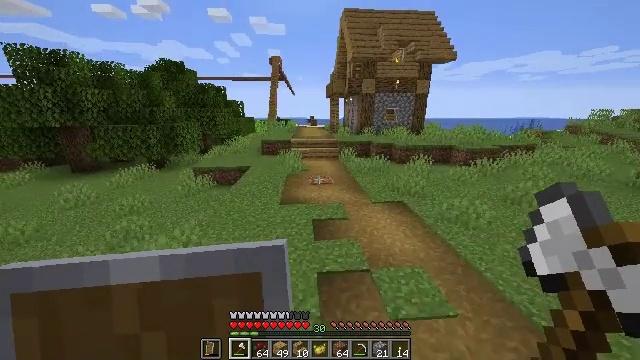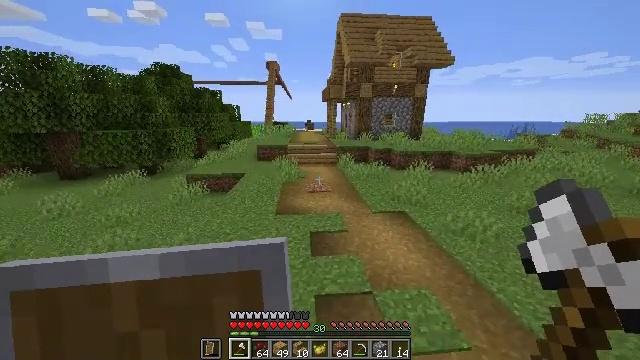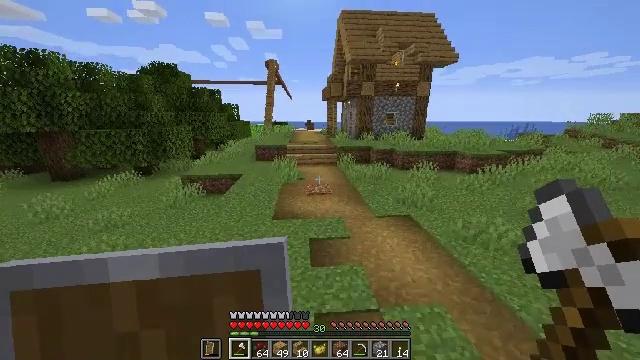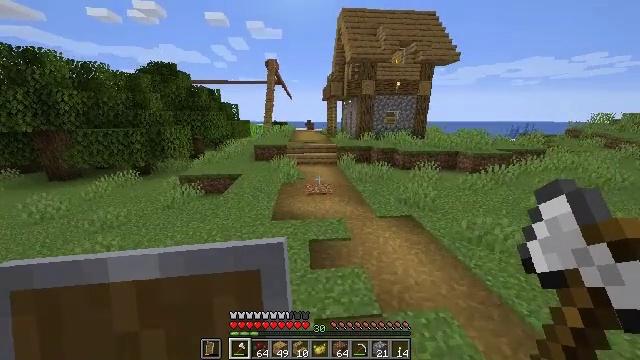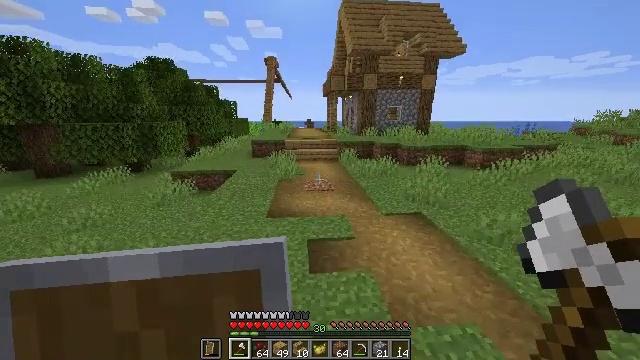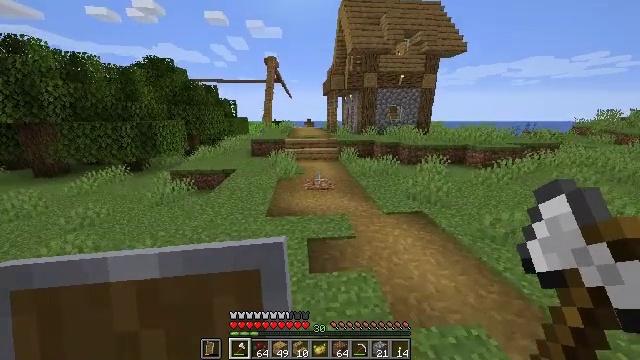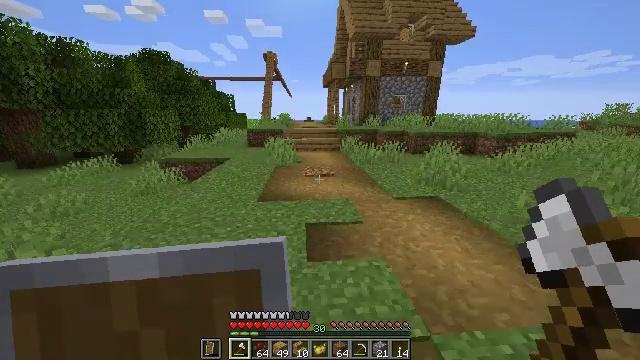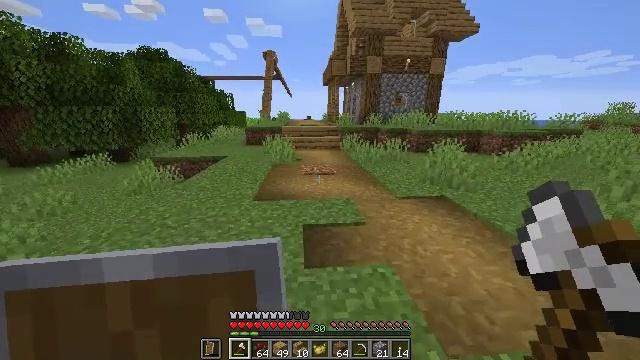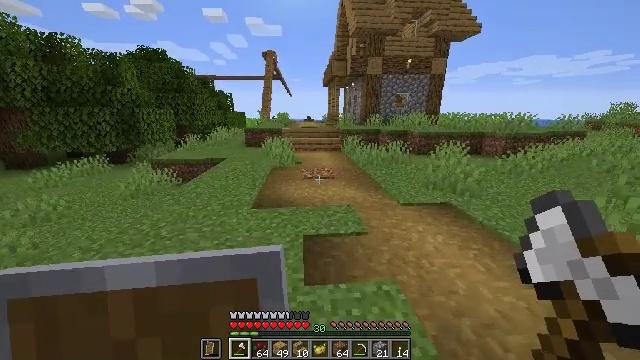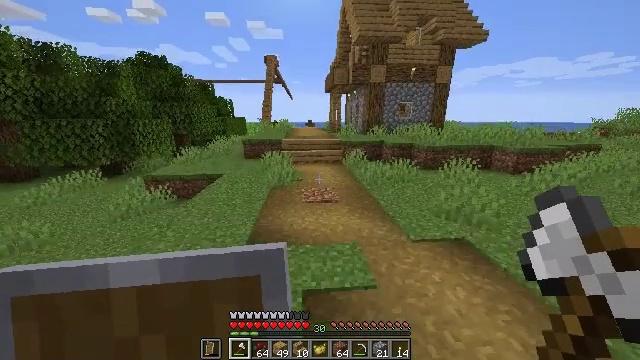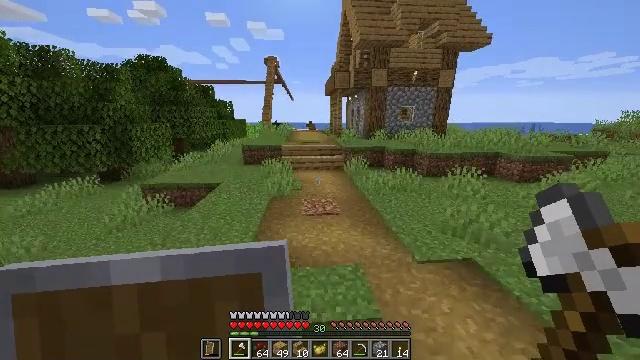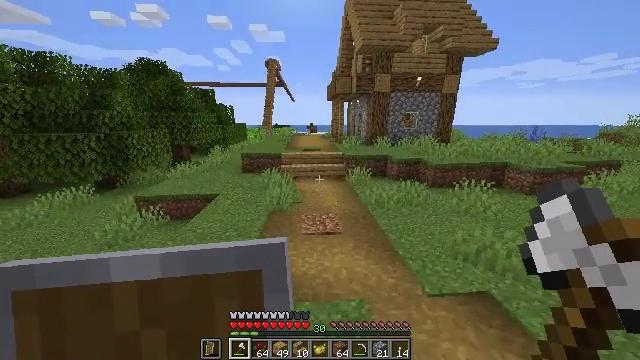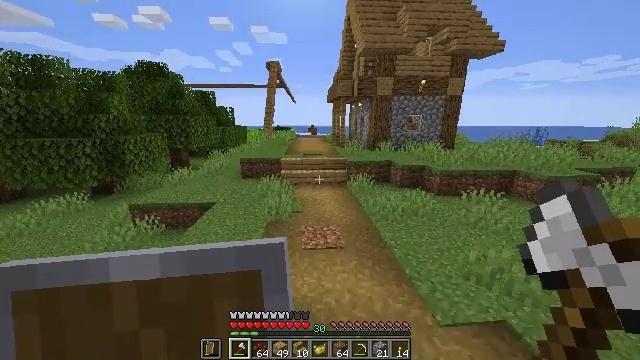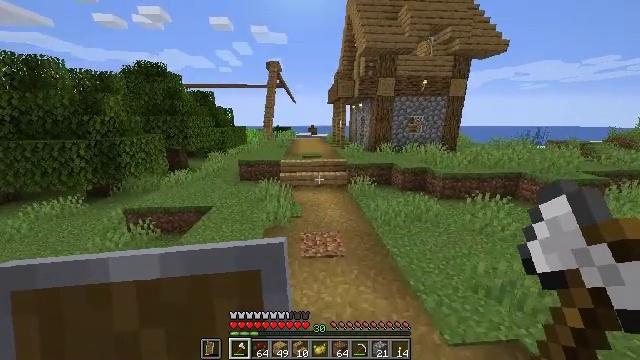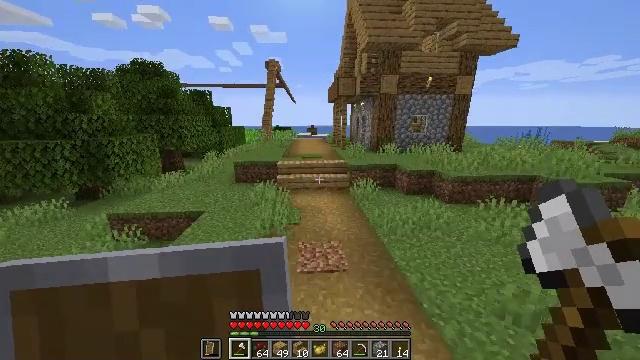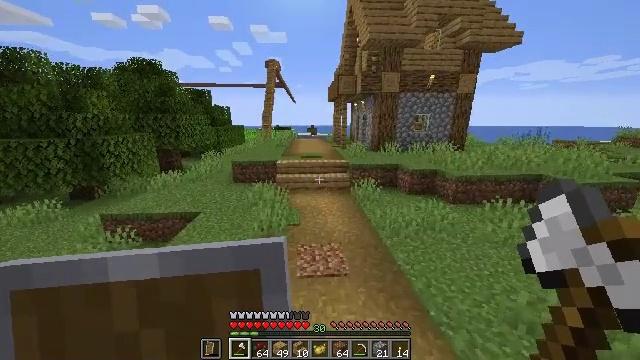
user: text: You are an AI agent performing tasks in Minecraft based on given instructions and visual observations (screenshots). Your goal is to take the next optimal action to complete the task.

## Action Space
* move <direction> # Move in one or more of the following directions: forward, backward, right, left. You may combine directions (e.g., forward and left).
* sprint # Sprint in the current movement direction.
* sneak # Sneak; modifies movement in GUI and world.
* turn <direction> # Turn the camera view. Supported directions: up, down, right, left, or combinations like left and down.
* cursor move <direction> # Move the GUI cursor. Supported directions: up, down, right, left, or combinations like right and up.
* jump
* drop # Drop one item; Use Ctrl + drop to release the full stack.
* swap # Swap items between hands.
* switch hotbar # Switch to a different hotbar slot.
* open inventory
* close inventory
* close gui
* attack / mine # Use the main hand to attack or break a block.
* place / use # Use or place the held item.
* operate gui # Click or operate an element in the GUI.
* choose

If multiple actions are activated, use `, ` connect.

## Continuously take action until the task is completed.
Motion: motion action
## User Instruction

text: Collect books by breaking the bookshelf.
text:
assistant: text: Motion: move forward
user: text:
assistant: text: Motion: move forward
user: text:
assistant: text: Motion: move forward
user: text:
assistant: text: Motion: move forward
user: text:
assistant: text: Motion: move forward
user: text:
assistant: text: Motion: move forward
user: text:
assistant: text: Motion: move forward, jump
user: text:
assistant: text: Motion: move forward, jump
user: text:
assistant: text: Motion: move forward, jump
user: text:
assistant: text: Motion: move forward, jump
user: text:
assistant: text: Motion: move forward
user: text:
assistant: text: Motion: move forward
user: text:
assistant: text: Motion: move forward
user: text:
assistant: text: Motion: move forward
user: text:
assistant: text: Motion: move forward
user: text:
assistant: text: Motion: move forward
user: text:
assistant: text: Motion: move forward
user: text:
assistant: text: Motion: move forward, jump
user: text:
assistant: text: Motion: move forward, jump
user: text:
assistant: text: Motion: move forward, jump
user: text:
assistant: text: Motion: move forward, jump
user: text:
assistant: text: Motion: move forward, jump
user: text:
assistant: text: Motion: move forward
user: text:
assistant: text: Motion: move forward
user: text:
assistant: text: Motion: move forward
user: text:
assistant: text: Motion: move forward
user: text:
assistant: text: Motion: move forward
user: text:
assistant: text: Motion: move forward, turn right
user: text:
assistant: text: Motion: move forward, turn right
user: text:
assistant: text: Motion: move forward, turn right